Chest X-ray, PA view. Patient: 39 years old, sex M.
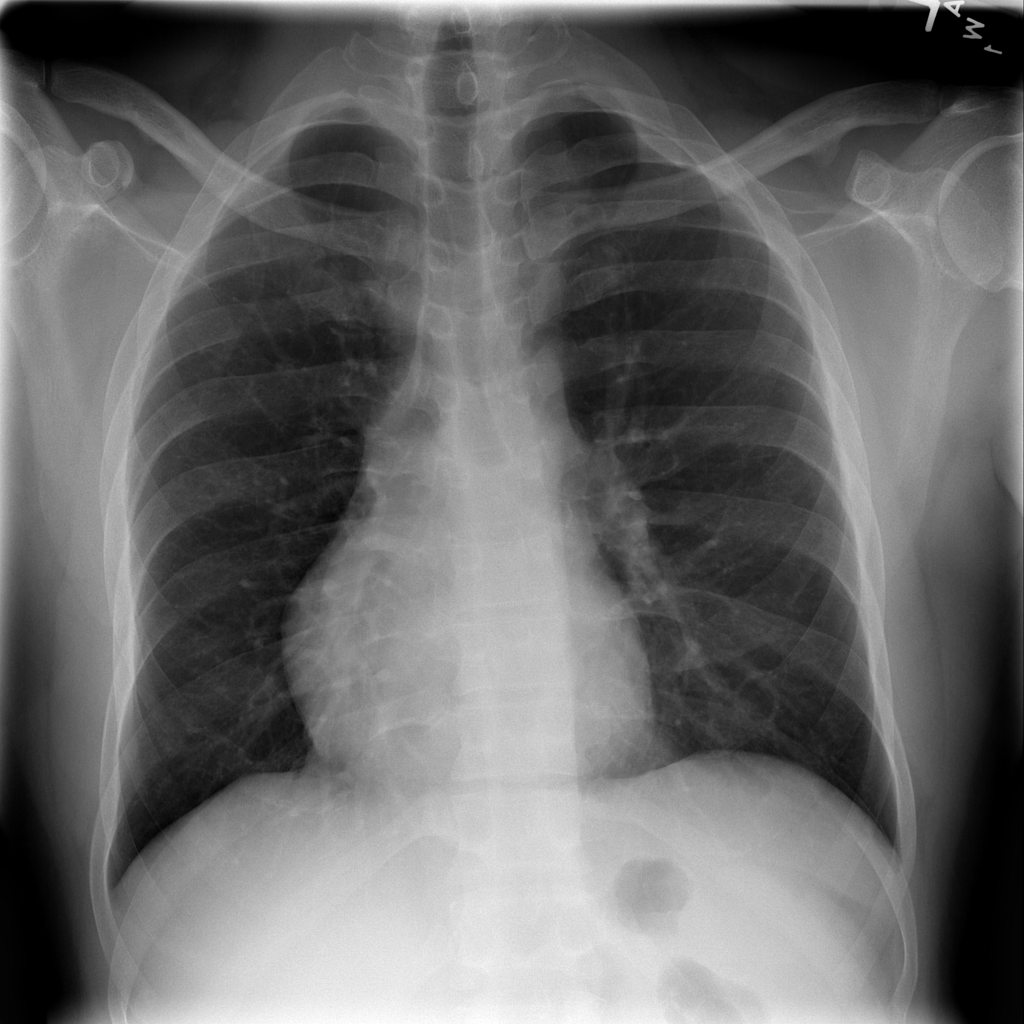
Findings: No Finding